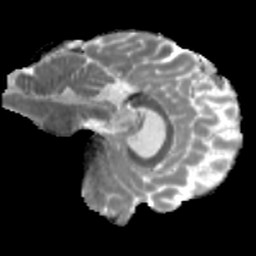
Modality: MD
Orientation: sagittal
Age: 26
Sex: male
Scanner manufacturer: siemens
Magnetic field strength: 3 T
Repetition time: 3.5 s
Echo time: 0.086 s